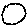
Label: circle